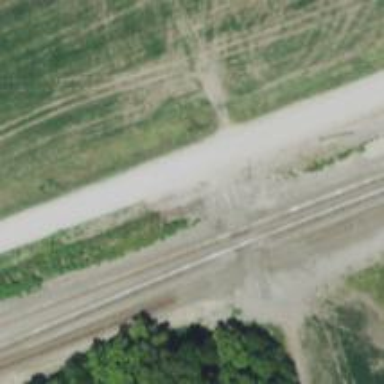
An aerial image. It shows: Railway siding for service.